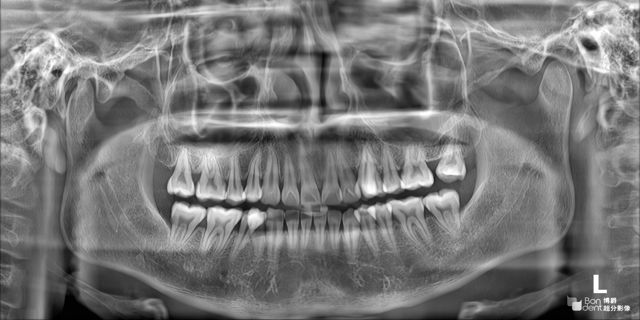
adult